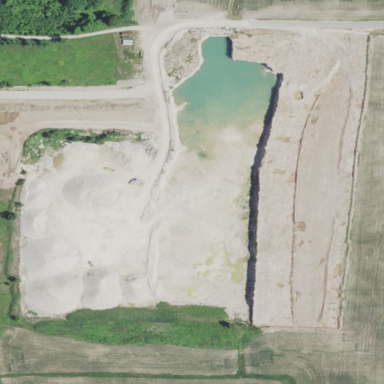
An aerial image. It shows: Quarry area.